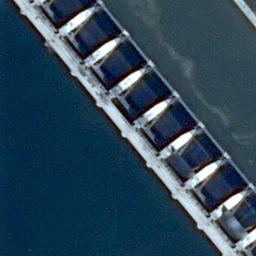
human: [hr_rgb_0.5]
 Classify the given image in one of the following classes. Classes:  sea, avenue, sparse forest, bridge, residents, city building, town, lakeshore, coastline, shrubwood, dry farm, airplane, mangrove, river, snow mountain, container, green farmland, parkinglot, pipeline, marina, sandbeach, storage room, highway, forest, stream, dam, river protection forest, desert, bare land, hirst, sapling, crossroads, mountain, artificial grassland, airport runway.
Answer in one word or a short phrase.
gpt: dam